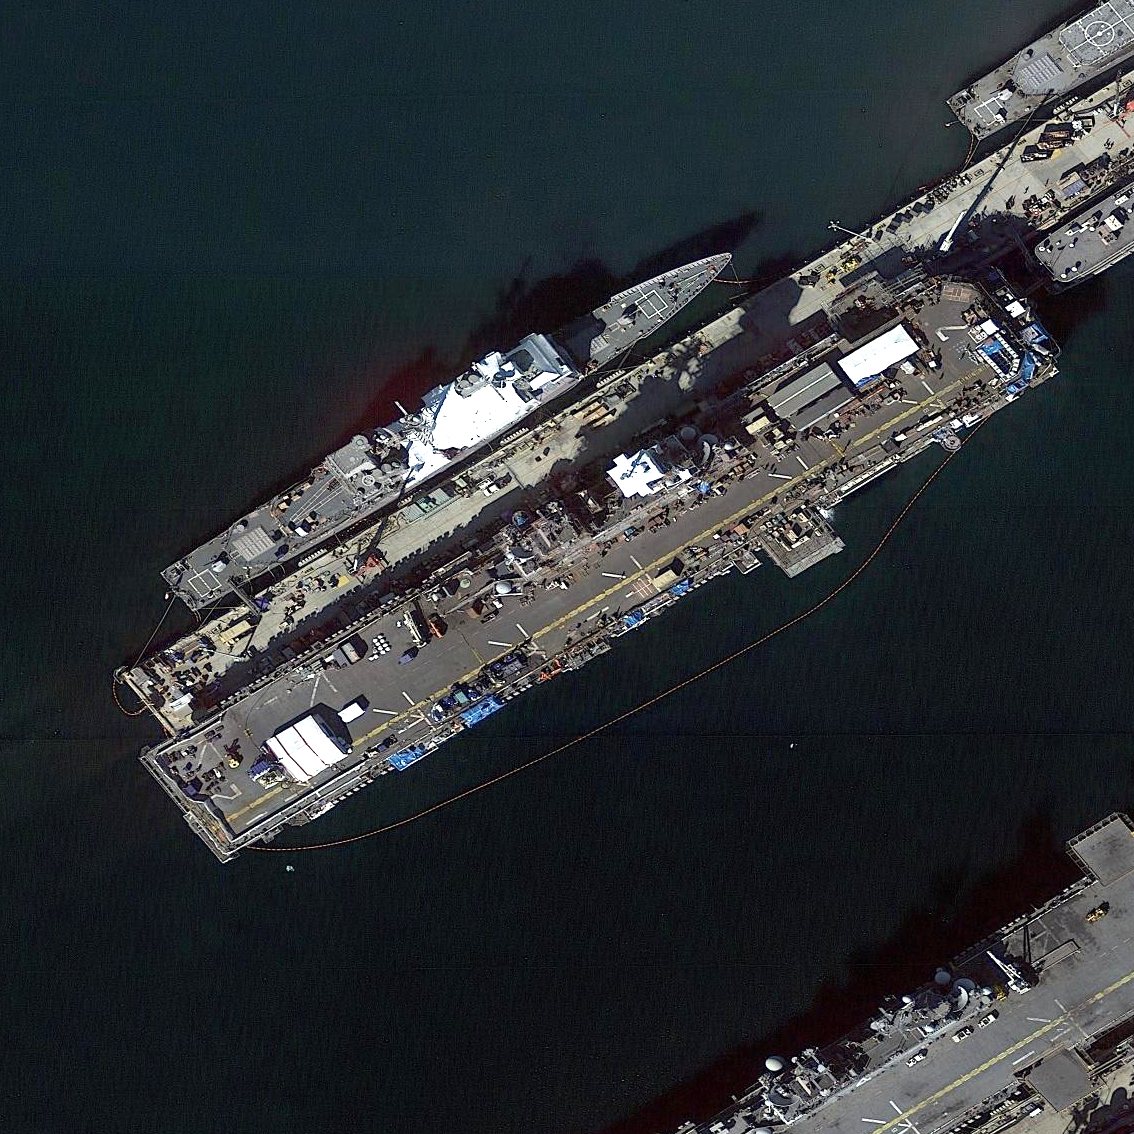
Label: assault